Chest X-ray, AP view. Patient: 62 years old, sex F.
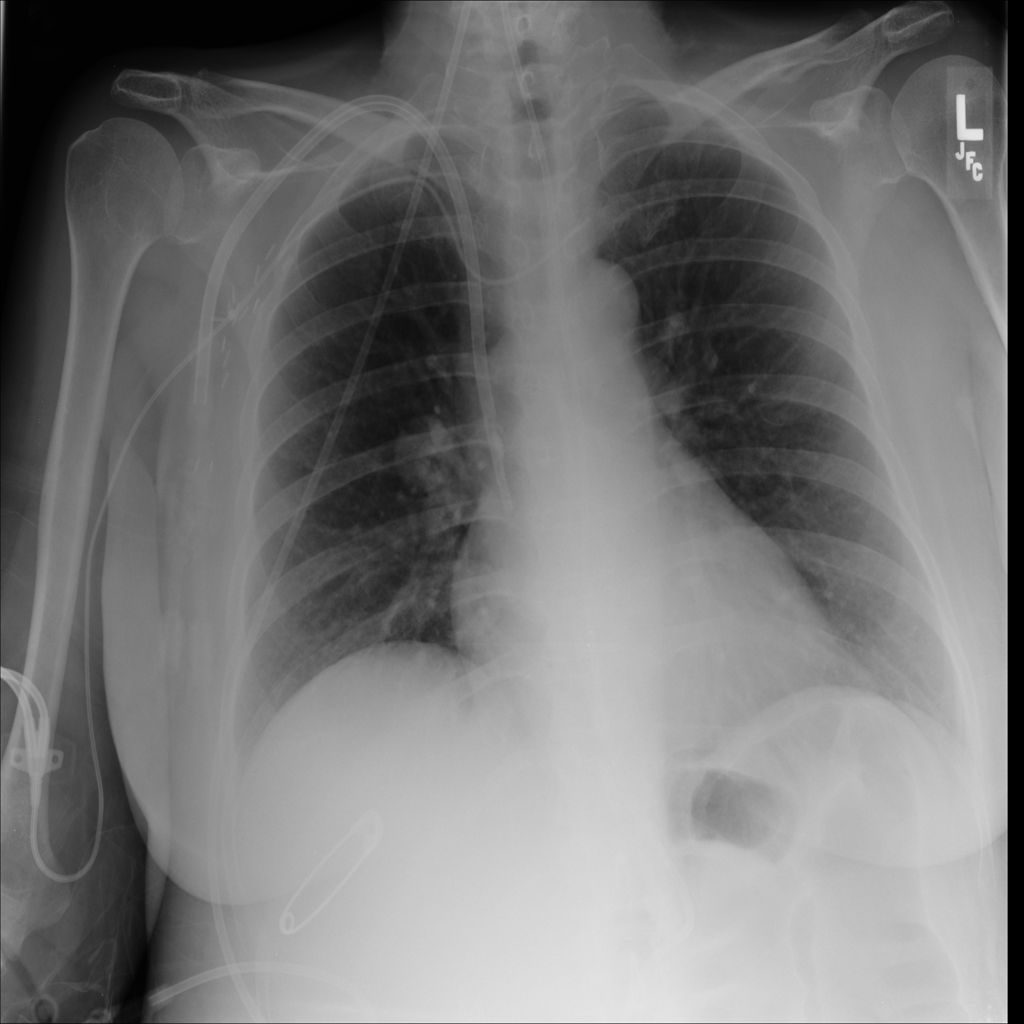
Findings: No Finding